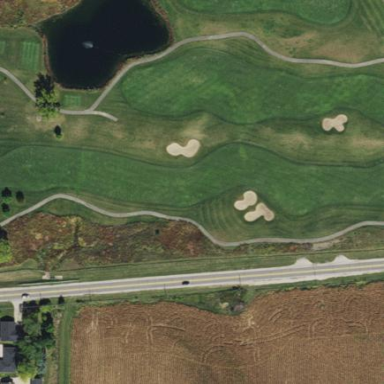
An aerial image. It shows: Well-maintained grassy area designated as golf fairway for the sport of golf. The grass is neatly mown.